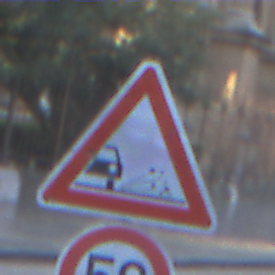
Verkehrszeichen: SplittSchotter
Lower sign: Geschwindigkeit50
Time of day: SunriseSunset
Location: Outdoor (Urban)
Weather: PartlyCloudy
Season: NotSpecified
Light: Natural